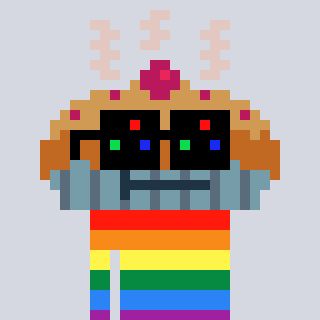
a pixel art character with square black sunglasses, a pie-shaped head and a teal-colored body on a cool background